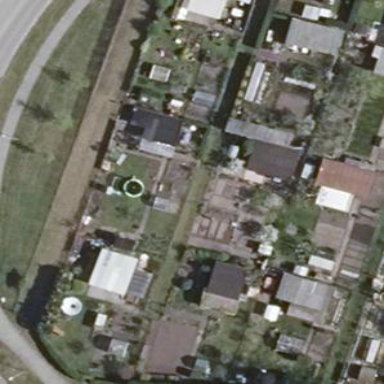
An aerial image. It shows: Plot within allotments.